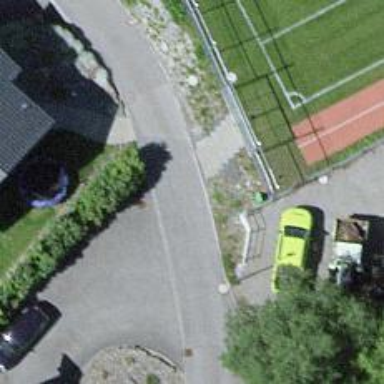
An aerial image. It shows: Smooth asphalt road in residential area.